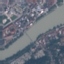
Land use / land cover: River